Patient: sex M, age 31
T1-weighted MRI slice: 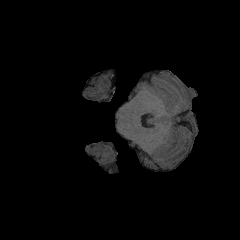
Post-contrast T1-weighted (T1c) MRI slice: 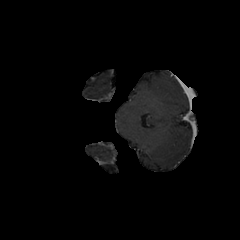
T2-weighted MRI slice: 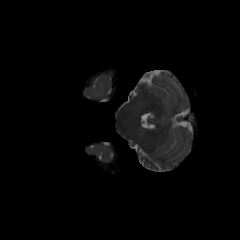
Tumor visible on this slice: no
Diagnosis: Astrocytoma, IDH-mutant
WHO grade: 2